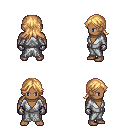
a pixel art fantasy rpg character, male body template, human, dark skin, white robe, red pants, light blonde loose hair, metal gloves, four views (front, back, left, right), 2x2 character sprite sheet, small pixel art, hard edges, no anti-aliasing